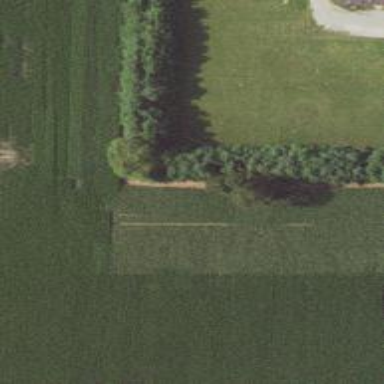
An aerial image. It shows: Row of trees in natural setting.